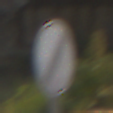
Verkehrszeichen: EndeSaemtlicherBegrenzungen
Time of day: MorningAfternoon
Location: Outdoor (Suburban)
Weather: PartlyCloudy
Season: NotSpecified
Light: Natural